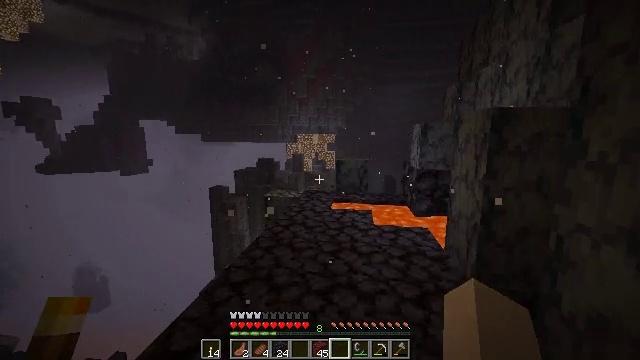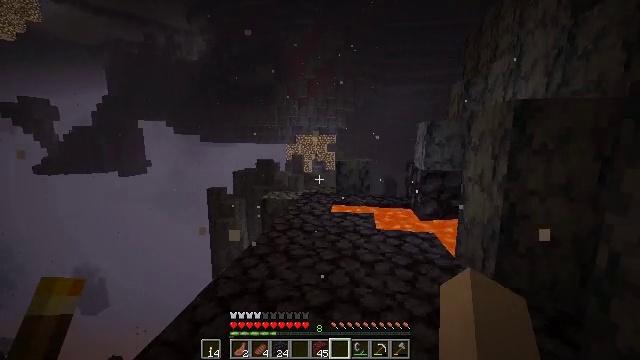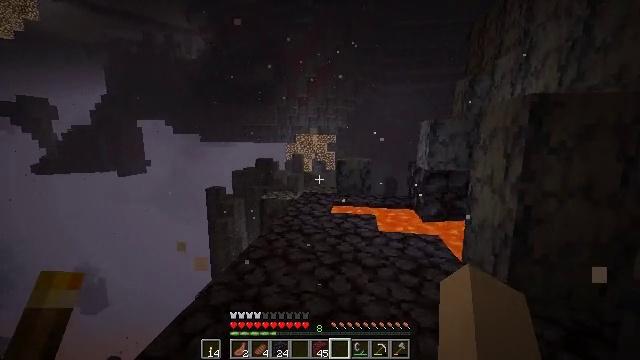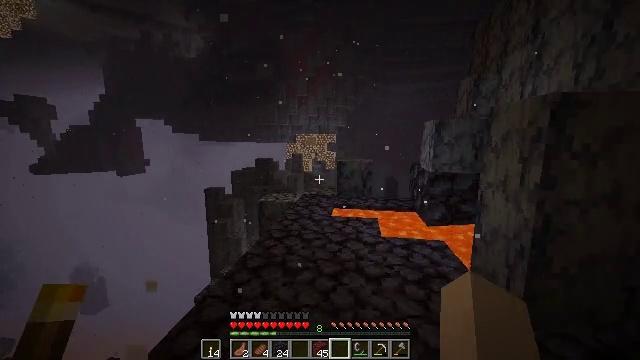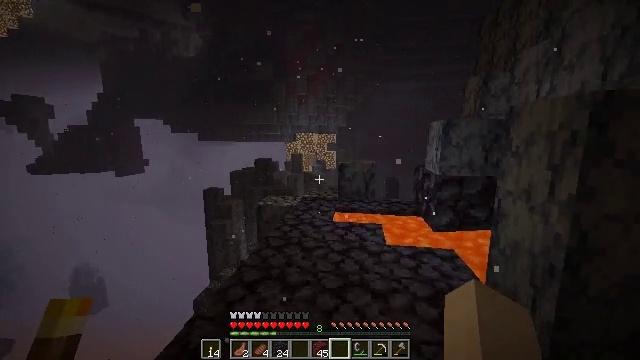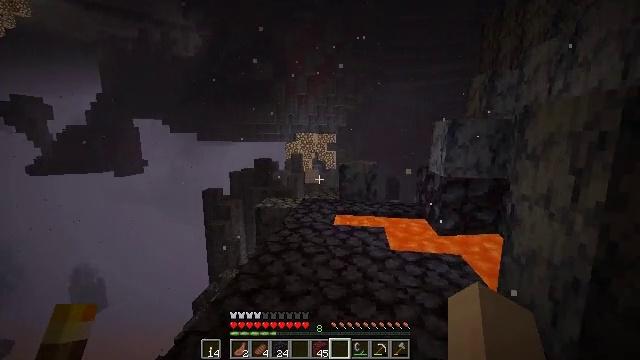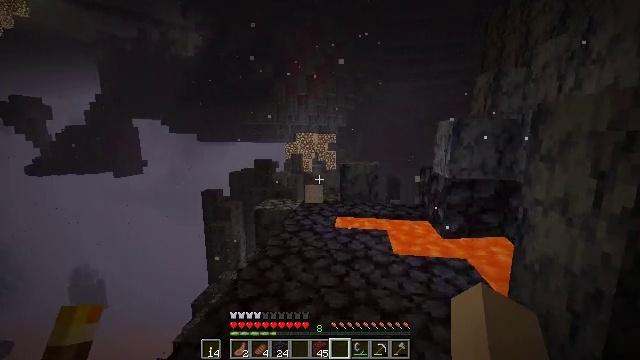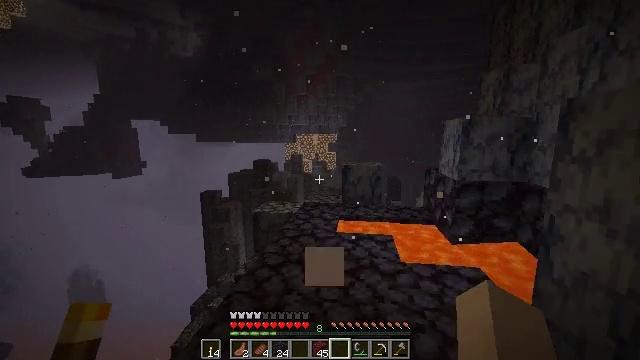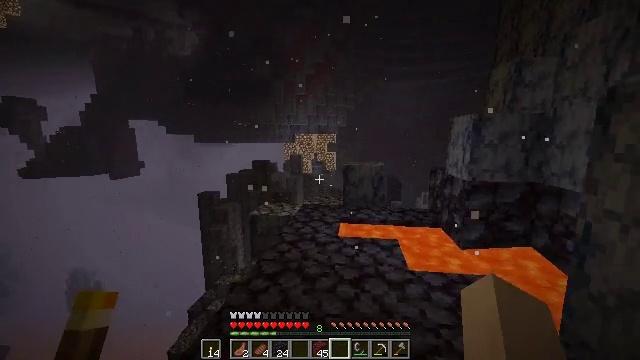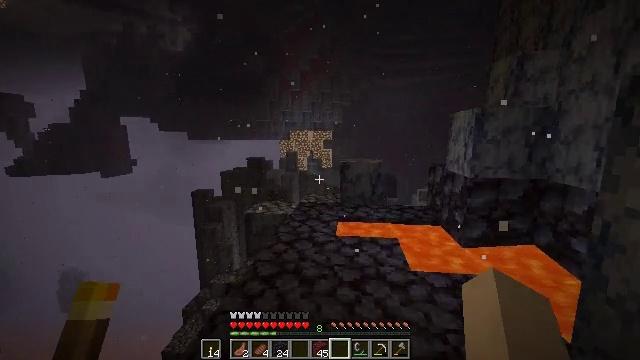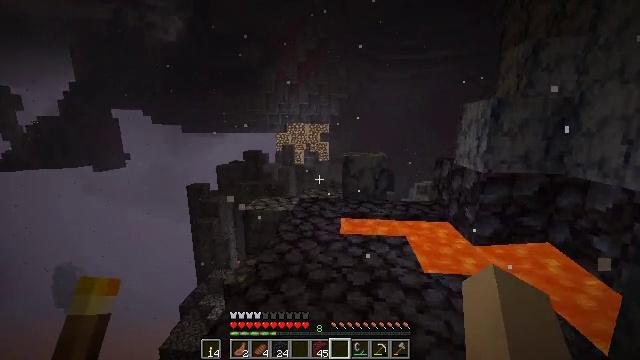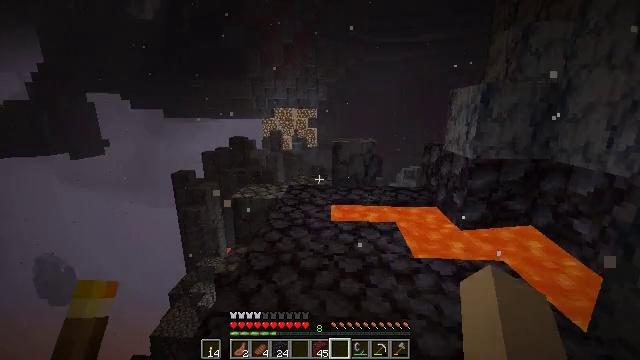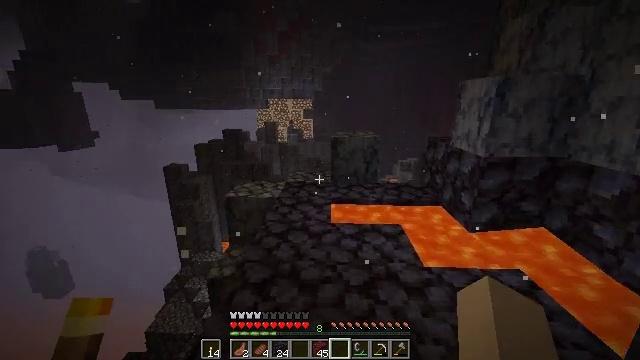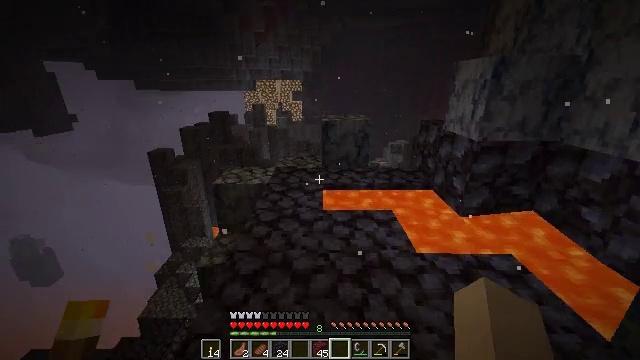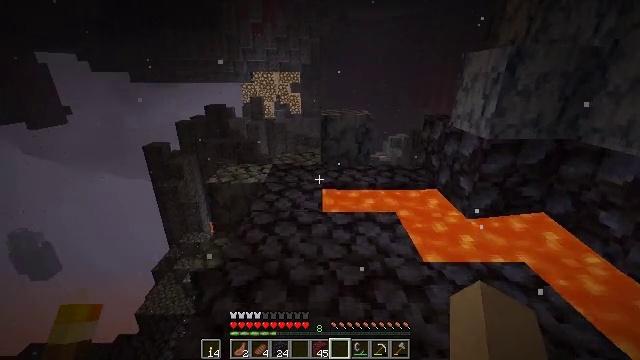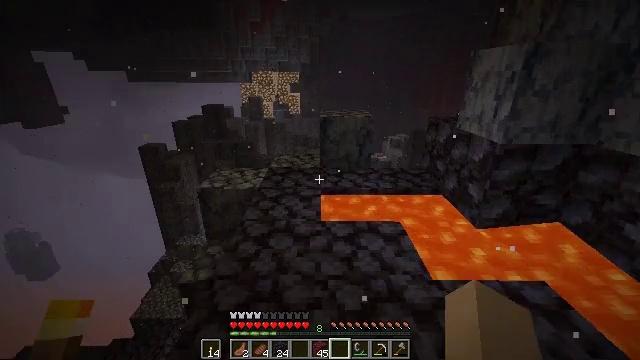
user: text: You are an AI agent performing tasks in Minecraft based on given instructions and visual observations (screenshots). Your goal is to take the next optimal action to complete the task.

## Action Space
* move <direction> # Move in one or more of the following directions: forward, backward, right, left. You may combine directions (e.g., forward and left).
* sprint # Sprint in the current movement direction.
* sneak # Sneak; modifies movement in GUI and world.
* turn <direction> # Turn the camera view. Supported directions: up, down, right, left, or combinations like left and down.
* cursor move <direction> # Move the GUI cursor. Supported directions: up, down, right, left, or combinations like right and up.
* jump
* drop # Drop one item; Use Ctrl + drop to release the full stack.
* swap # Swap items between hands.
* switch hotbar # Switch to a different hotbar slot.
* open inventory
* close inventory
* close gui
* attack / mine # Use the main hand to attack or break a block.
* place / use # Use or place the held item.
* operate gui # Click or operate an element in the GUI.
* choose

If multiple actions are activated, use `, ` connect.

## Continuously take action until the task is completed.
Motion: motion action
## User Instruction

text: Kill a magma cube.
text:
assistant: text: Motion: move forward
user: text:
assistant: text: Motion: move forward
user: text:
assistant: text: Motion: move forward
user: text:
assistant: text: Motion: move forward
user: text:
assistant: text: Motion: move forward
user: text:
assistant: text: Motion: move forward
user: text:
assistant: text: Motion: move forward
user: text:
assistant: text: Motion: move forward
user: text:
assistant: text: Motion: move forward and move left, turn right
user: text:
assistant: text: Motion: move forward and move left, turn down
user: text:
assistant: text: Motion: move forward, turn right and down
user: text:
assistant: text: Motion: move forward, turn right and down
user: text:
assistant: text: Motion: move forward, turn right and down
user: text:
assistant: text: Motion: move forward, turn down
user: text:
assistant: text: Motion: move forward
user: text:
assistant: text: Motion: move forward
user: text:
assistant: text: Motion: move forward
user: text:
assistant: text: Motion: move forward
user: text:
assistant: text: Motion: move forward and move left
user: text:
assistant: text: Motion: move forward and move left
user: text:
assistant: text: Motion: move forward and move left, turn down
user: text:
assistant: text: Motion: move forward, turn down
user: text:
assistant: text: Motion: move forward
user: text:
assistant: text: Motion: move forward
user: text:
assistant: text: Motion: move forward
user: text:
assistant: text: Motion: move forward
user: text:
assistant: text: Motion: move forward
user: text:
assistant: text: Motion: move forward
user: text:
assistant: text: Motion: move forward, turn down
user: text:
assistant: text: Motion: move forward, turn right and down